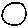
Label: circle